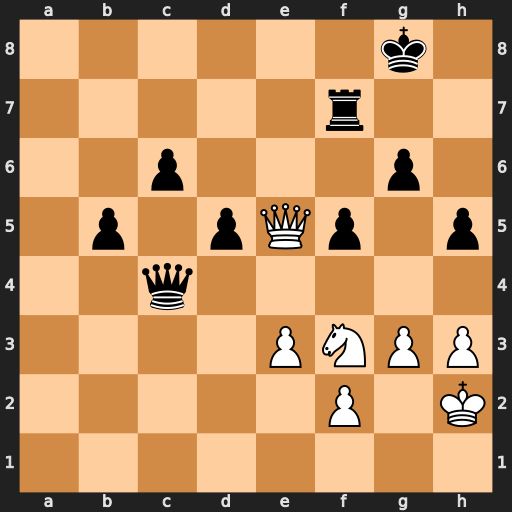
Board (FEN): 6k1/5r2/2p3p1/1p1pQp1p/2q5/4PNPP/5P1K/8
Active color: w
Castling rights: -
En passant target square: -
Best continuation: Qe8+ Kg7 Ne5 d4 Nxc4